Question: Ok lets see if I can describe my problem in an understandable way.
Im building a schedule with an user column to the left and a timeline to the right.
The timeline holds schedule events. Each event holds a title. The timeline is scrollable in both directions.
When I scroll horizontally the events is slided underneath the user column, which they are supposed to do.
But, I would like to have the event title floating and still shown until the whole event is completely slided under. In other words, I want the user to always be able to se the event title regardless of how long the event is (as long as the event is visible).
I cant fix the title div on an specific position due to the both X and Y scroll feature?
I just want it to slide inside the event div with a margin left that is as long as the user column. Don't know how though. Maybe not a good solution?
I would attached some code but I have no idea how to approach this problem yet.
I did a "illustration" of the problem, hopefully that brings some clarity.
The first two rows is describing what it looks like now, the last two rows is describing what I want to achieve.
Using in this project:
jQuery,
JQuery DataTables,
AngularJS

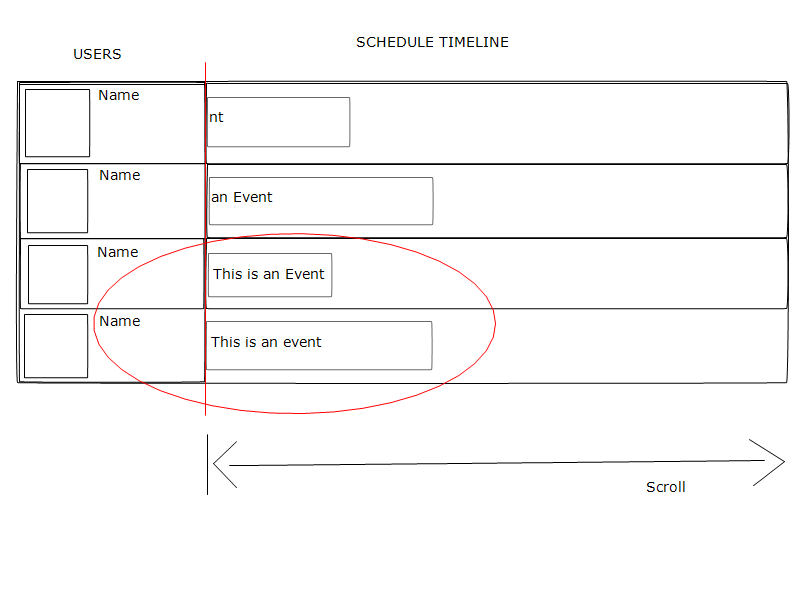
Answer: I think this is what you need <URL>
HTML
'''
<div class="user">
<p>User</p>
</div>
<div class="timeline">
<div class="event">
<p class="title">Event 1</p>
</div>
</div>
'''
CSS
'''
div {
display:block;
position:relative;
}
.user, .timeline {
border:#000 dashed 1px;
float:left;
}
.user {
padding:17px 25px;
margin-right:10px;
}
.timeline {
padding:5px;
width:400px;
overflow:auto;
height:76px;
}
.event {
padding:5px;
background:orange;
width:800px;
height:51px;
}
'''
Jquery
'''
$(ducument).ready(function(){
var title = $(".title"),
target = $(".event").offset().left;
setInterval(function () {
if ($(".timeline").scrollLeft() > target) {
title.css({
"position": "fixed",
"top": (title.closest(".event").offset().top + 5) +"px",
"left": title.closest(".event").offset().right + "px"
});
} else {
title.css({
"position": "static",
"top": "auto",
"left": "auto"
});
}
}, 100);
});
'''